Question: As part of the calculations to generate a <URL>, the following computation is performed:

In the second formula: 'p_a,i' is the predicted rating user a would give item 'i', 'n' is the number of similar users being compared to, and 'ru,i' is the rating of item 'i' by user 'u'.
What value will be used if user 'u' has not rated this item? Did I misunderstand anything here?
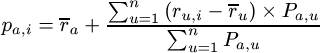
Answer: According to the link, earlier calculations in step 1 of the algorithm are over a set of items, indexed 1 to 'm', whe 'm' is the total number of items in common.
Step 3 of the algorithm specifies: "To find a rating prediction for a particular user for a particular item, first select a number of users with the highest, weighted similarity scores with respect to the current ."
These calculations are performed only on the intersection of different users set of rated items. There will be no calculations performed when a user has not rated an item.